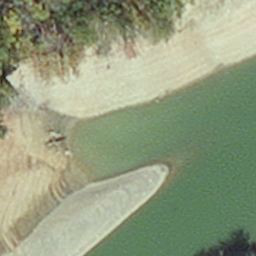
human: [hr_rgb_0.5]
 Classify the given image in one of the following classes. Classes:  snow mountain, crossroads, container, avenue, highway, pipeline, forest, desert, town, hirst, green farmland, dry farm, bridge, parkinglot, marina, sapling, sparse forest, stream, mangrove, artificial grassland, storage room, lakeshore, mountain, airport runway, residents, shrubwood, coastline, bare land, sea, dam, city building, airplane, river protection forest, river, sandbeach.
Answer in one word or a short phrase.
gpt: hirst